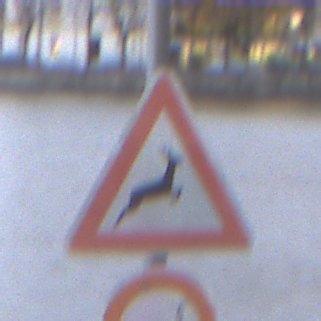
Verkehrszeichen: WildwechselLinks
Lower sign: VerbotUeberholenEinspurigeFahrzeuge
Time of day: MorningAfternoon
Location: Outdoor (Urban)
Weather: Overcast
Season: NotSpecified
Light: Natural